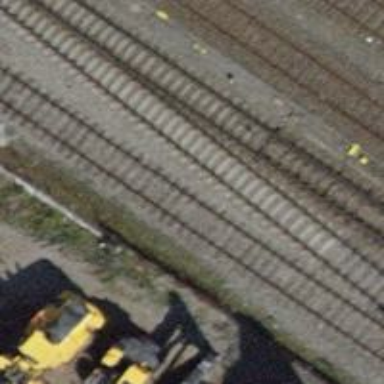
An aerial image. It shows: Railway switch.